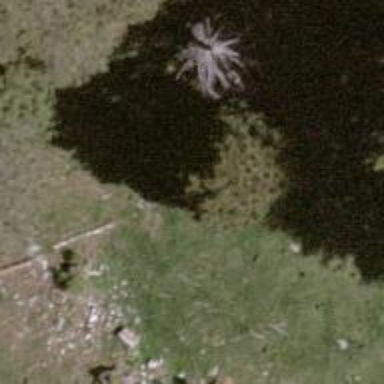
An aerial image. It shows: Beautiful tree in nature.